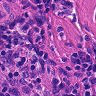
Metastatic tissue present: no